Question: I have a css display issue with jquery ui tabs, where after you go over a certain number of tabs, the last tab drops down to the next line, as if the tab before it was set to clear:right.
i cant figure out what css is causing this.
<URL>
edit: i should mention that i see this issue in FF and Chrome. havent tried in IE yet
also here is a screenshot of what i see:

this seems to depend on resolution. it happens to me in 1280x1024 and smaller
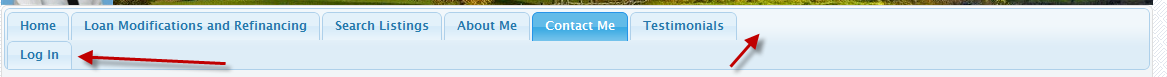
Answer: I actually understood your question after playing around with resizing the browser as it doesn't happen on widescreen monitors otherwise.
The issue you're having is due to '.header-contact' jutting down into the tab area because of the padding. You either have to remove the padding or decrease the height of this class and everything should be ok.